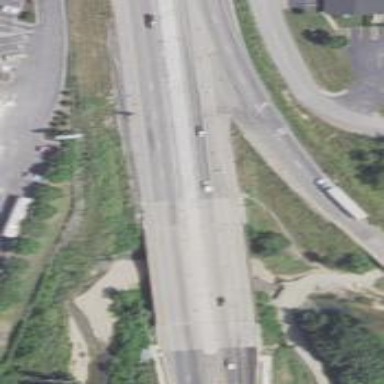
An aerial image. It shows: Beam bridge on primary highway.